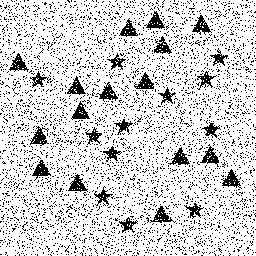
Squares: 0
Triangles: 16
Stars: 12
Total shapes: 28